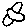
Label: bird